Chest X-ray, AP view. Patient: 22 years old, sex M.
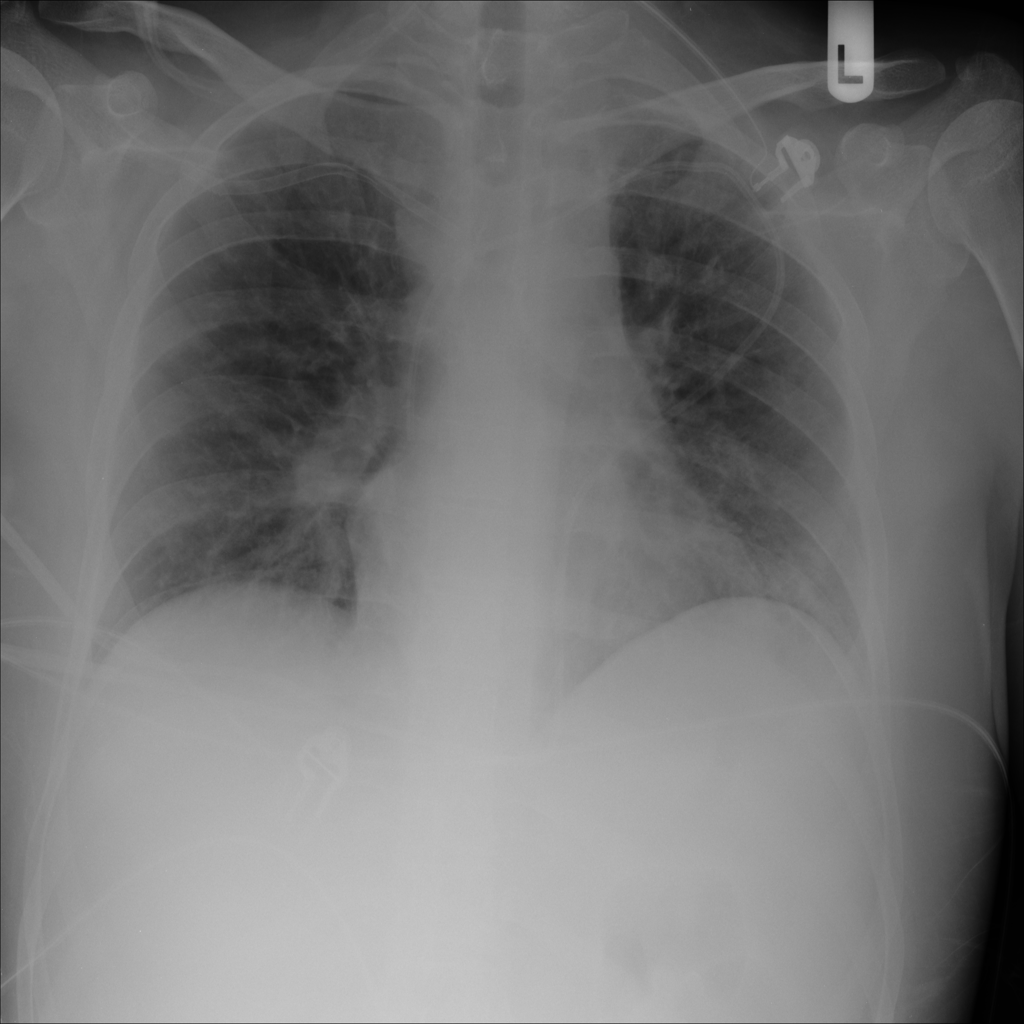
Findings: Consolidation, Infiltration